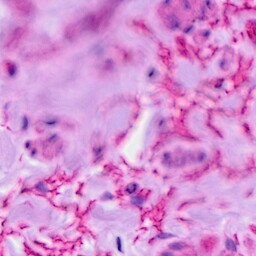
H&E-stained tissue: Ovarian